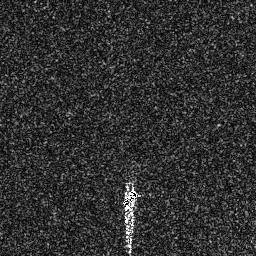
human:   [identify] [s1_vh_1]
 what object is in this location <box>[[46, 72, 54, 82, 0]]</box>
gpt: <ref>1 medium ship at the bottom</ref>